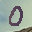
Label: 0